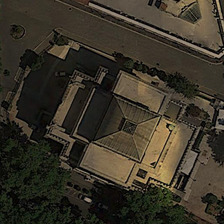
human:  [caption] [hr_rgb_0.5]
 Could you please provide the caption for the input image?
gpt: a church is near a road and several green trees .

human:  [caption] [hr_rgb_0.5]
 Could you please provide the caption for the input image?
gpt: a church is near a road and several green trees .

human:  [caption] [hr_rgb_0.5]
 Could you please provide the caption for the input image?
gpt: a church is near a road and several green trees .

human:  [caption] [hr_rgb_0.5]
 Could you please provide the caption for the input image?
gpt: a church is near a road and several green trees .

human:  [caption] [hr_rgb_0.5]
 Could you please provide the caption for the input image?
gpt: a church is near a road and several green trees .